Brain MRI, t1w sequence, axial 2D slice.
Patient: age 42, sex F, weight 95 kg, height 1.95 m
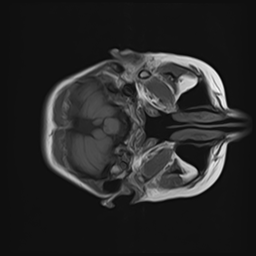